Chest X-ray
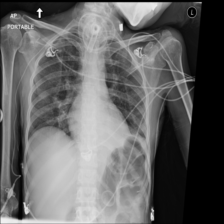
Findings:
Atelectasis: negative
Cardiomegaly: negative
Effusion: negative
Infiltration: negative
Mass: negative
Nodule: negative
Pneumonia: negative
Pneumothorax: negative
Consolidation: negative
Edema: negative
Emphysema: negative
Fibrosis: negative
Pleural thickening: negative
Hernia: negative